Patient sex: M
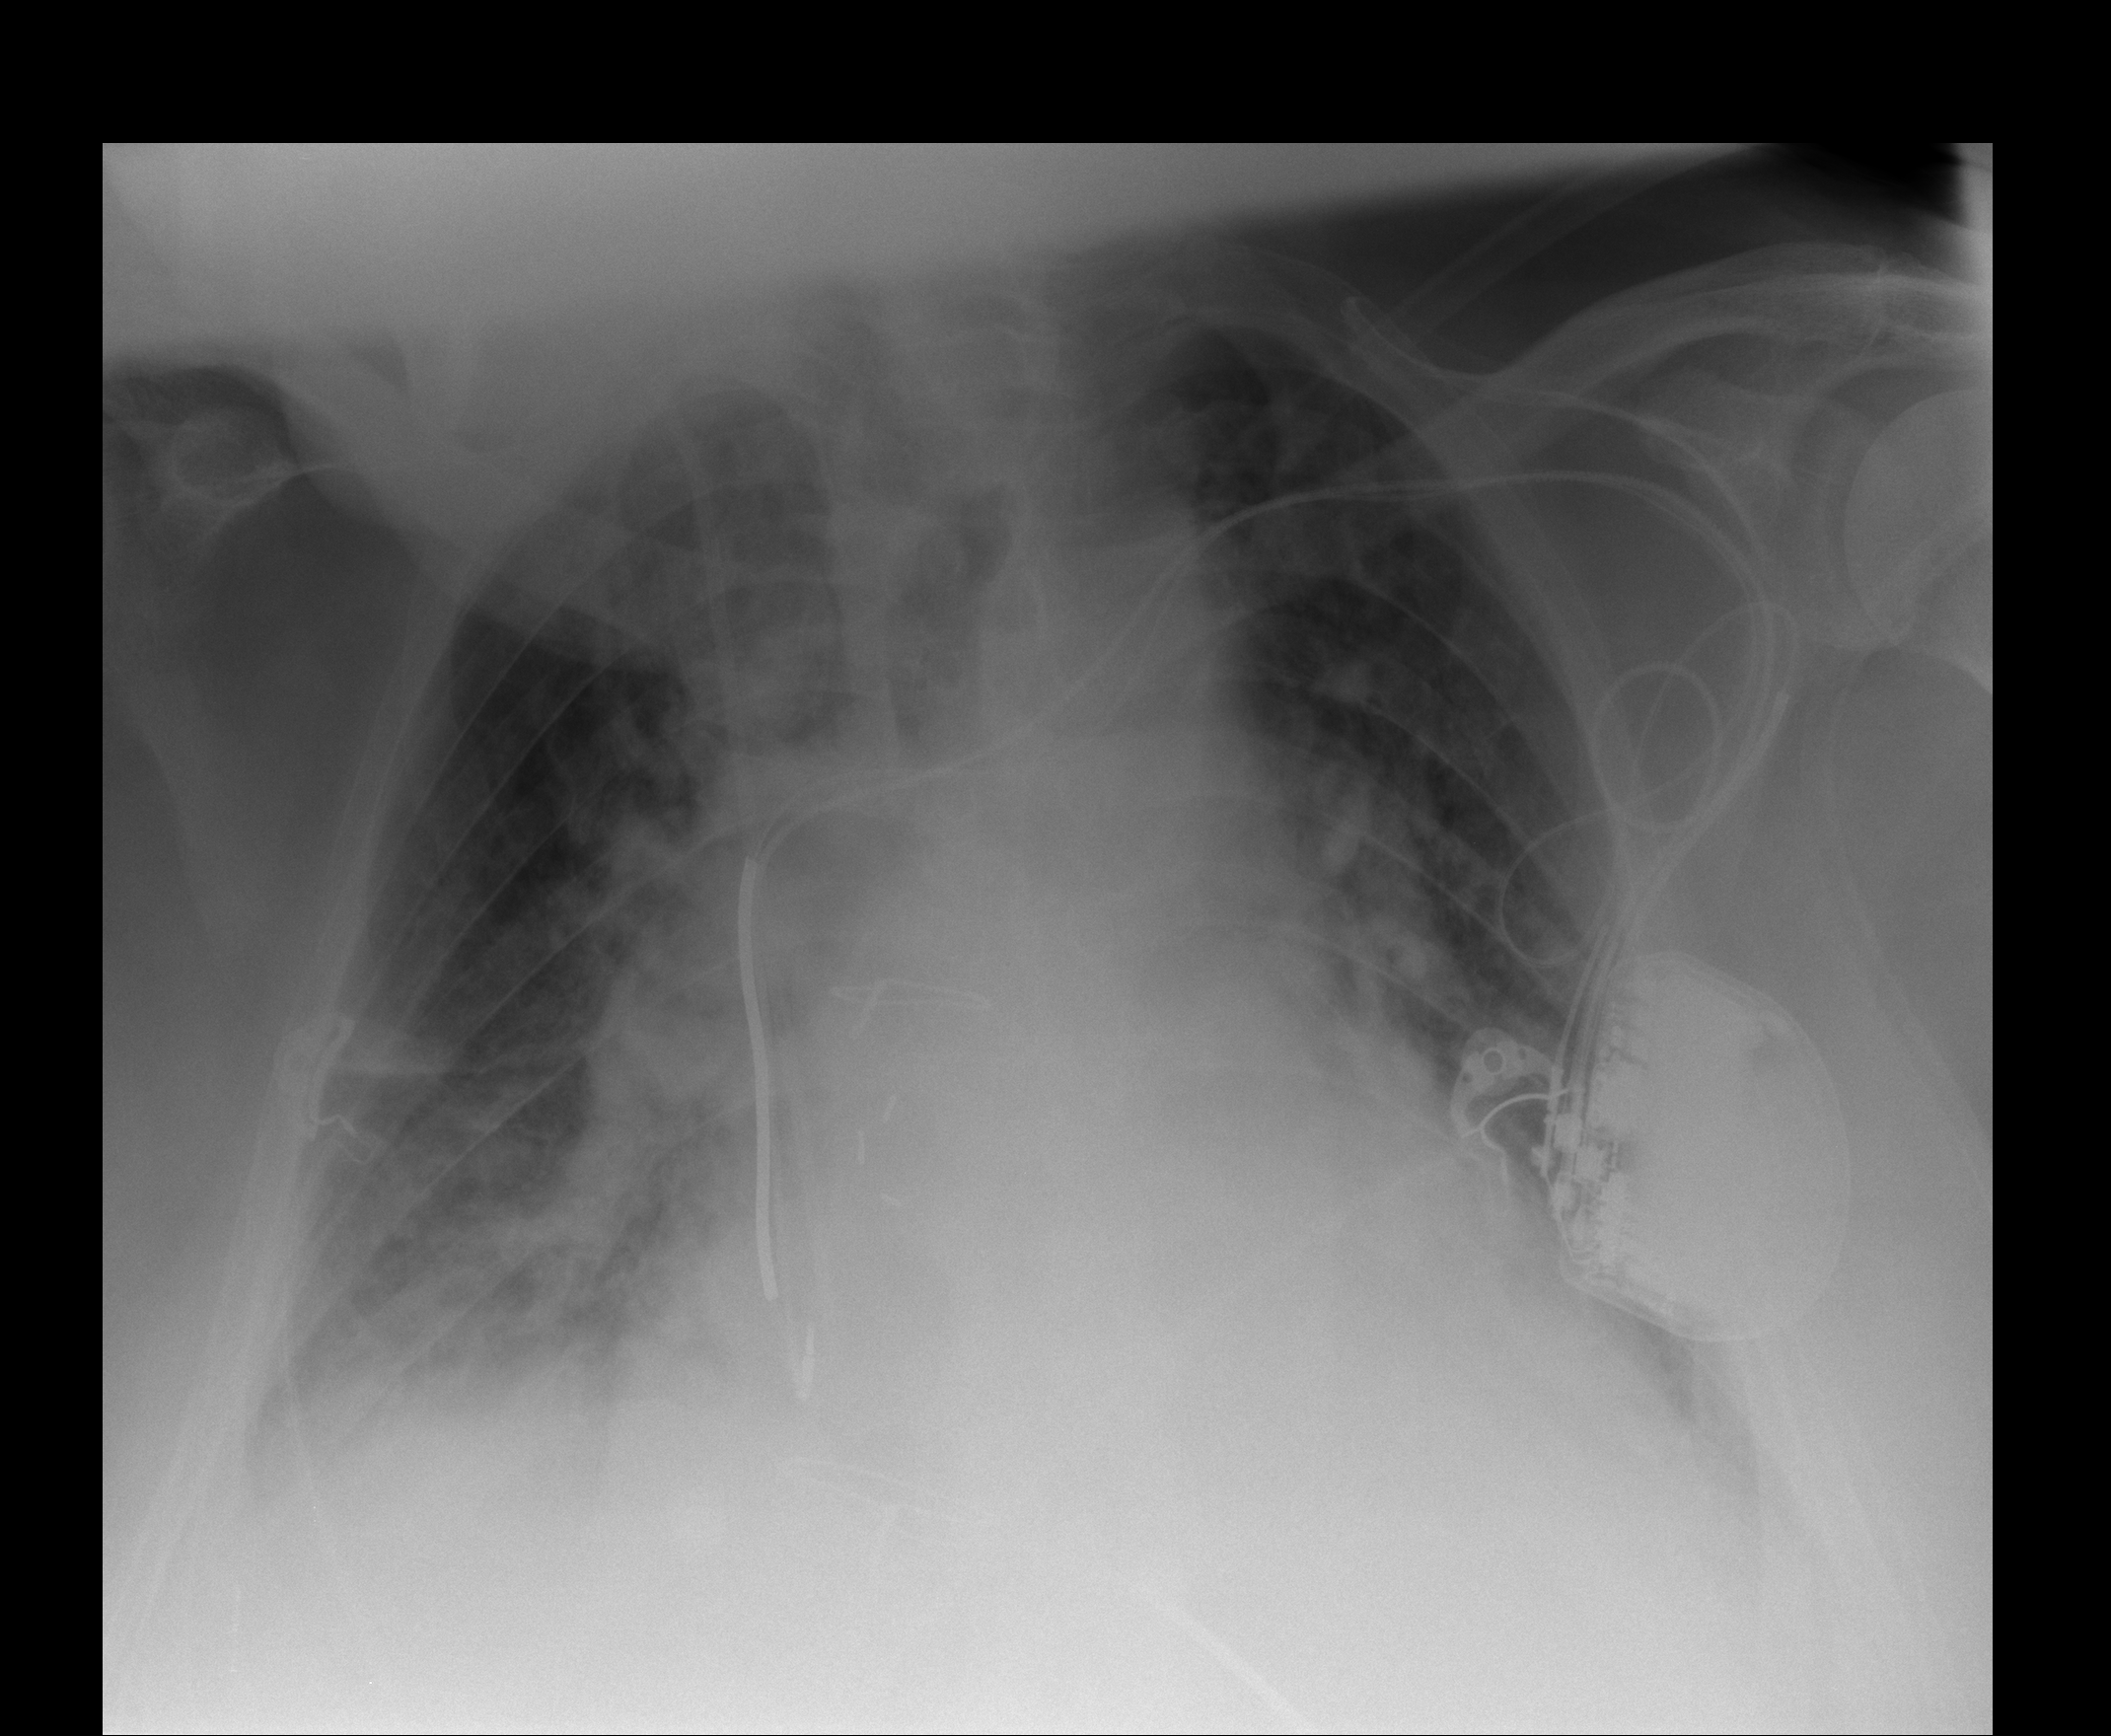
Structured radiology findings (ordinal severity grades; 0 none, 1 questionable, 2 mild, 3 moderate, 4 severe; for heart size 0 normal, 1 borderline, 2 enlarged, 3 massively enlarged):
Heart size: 3
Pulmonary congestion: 2
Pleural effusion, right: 1
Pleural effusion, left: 1
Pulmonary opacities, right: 2
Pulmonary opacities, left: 1
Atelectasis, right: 3
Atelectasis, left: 3